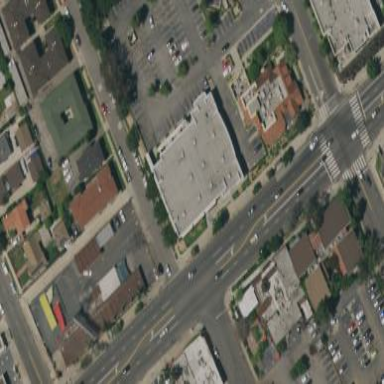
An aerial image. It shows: Retail building.